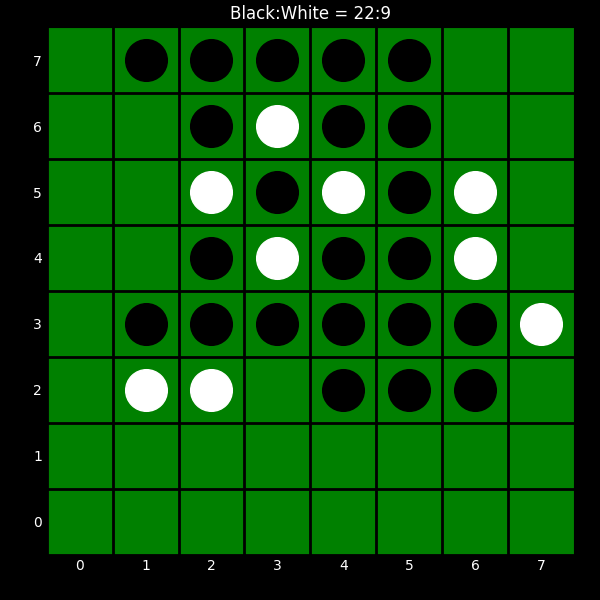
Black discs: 22
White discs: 9